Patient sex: M
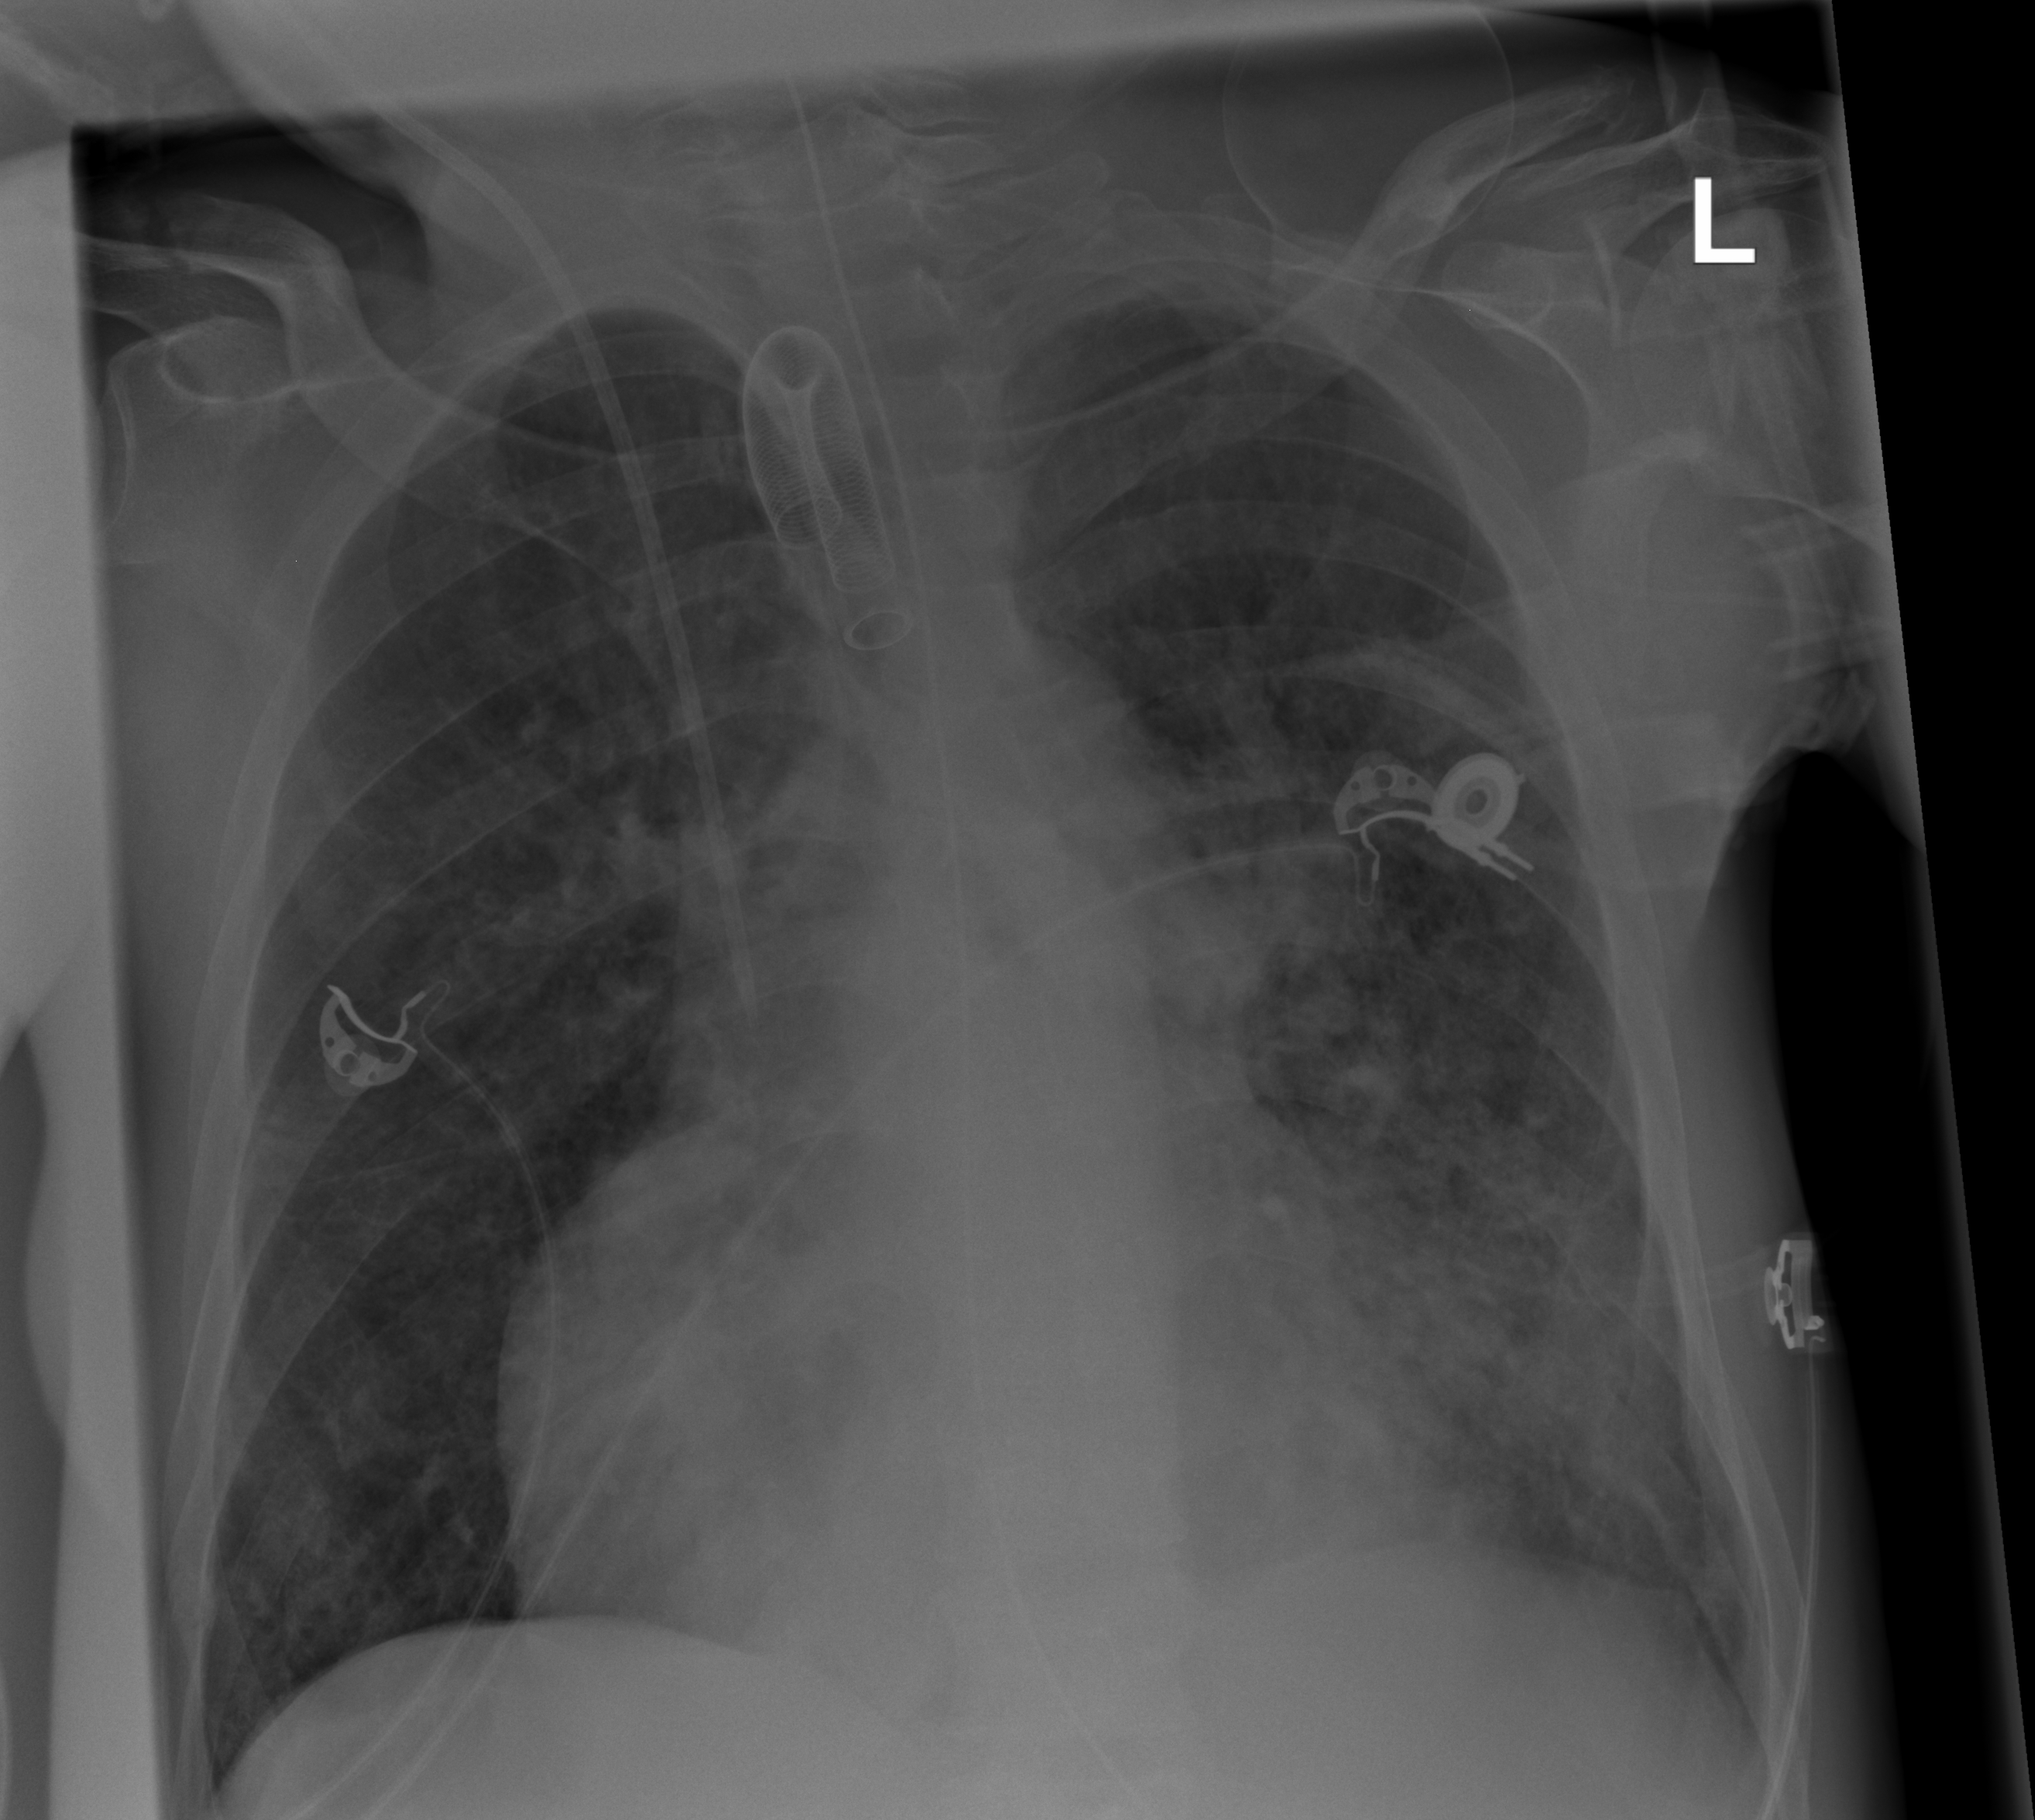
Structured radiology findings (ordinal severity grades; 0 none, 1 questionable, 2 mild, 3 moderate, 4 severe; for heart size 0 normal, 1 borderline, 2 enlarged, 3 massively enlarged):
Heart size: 2
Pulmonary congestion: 2
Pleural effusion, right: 0
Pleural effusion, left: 1
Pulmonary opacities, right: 2
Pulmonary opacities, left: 3
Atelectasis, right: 2
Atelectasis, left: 2